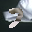
Label: 7